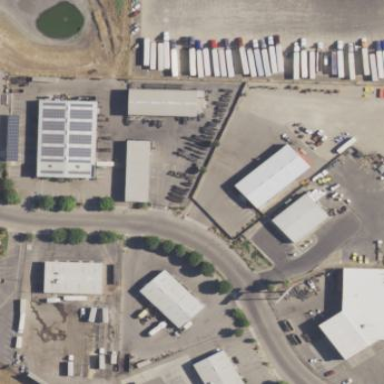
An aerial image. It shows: Commercial area.